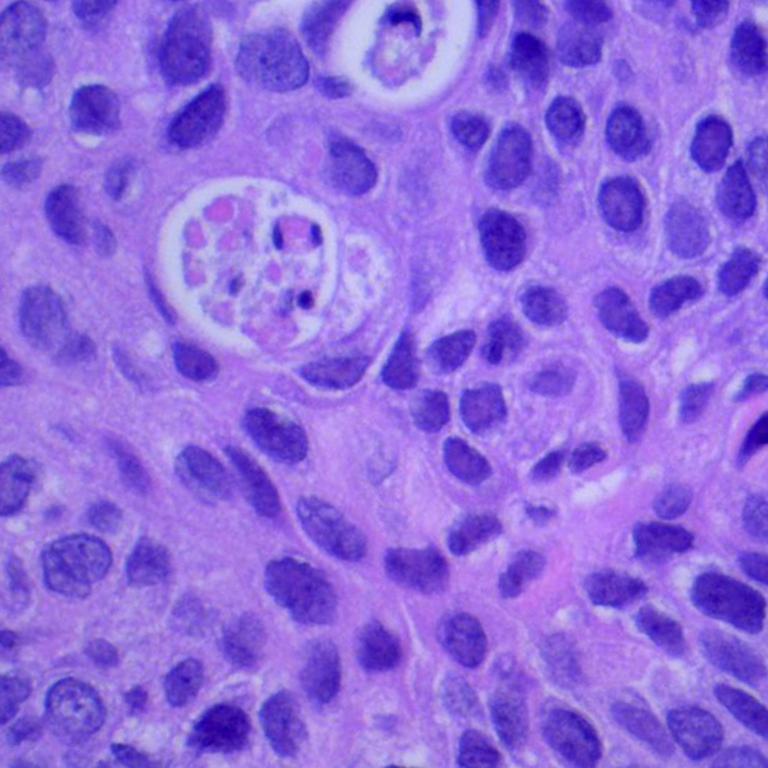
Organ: lung
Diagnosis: squamous carcinomas